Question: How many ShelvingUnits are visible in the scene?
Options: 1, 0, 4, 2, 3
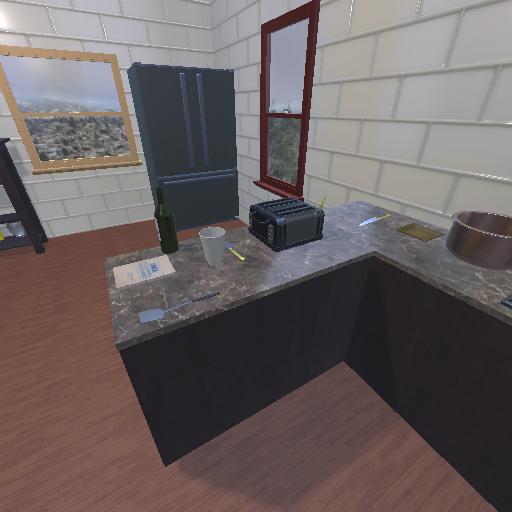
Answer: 1